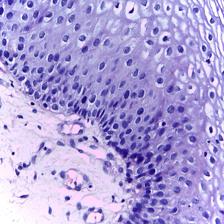
Diagnosis: Normal